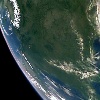
Label: land